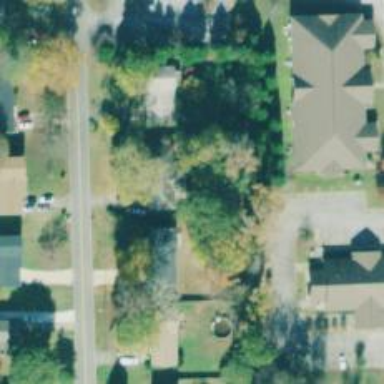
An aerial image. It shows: Neighborhood.